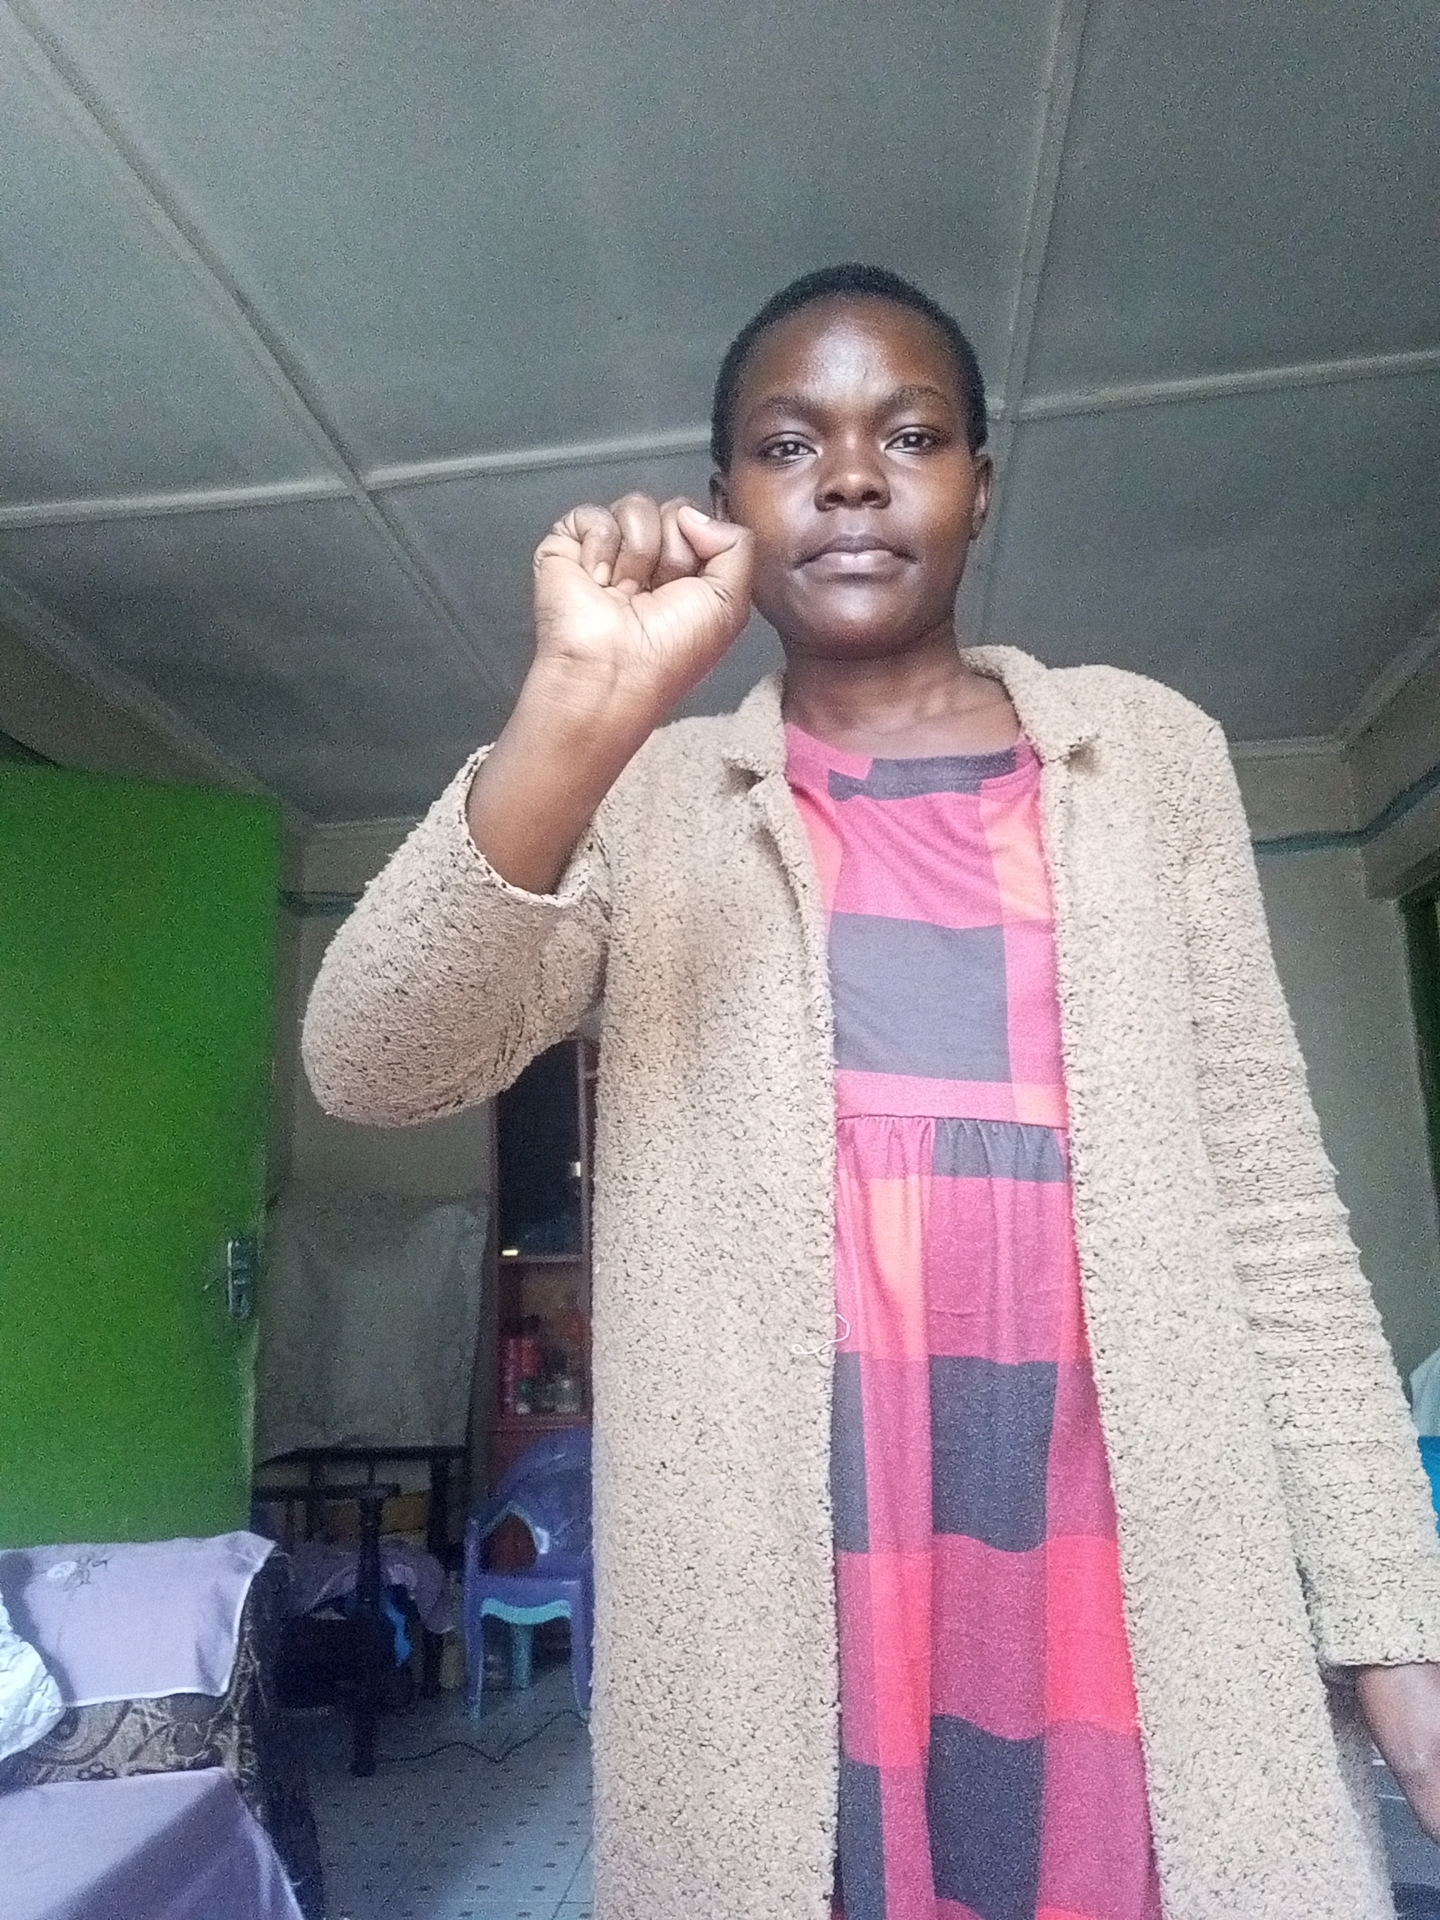
Label: noise